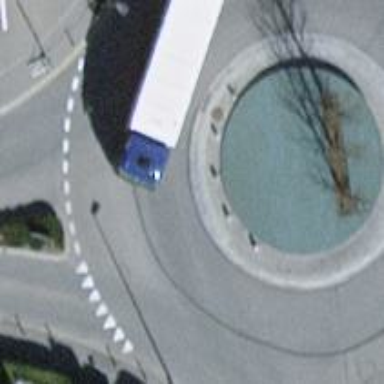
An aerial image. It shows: Primary highway with asphalt surface leading to roundabout.